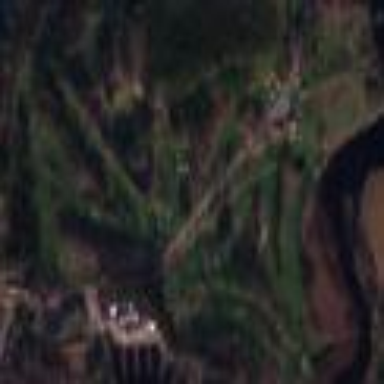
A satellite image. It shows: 18-hole golf course.